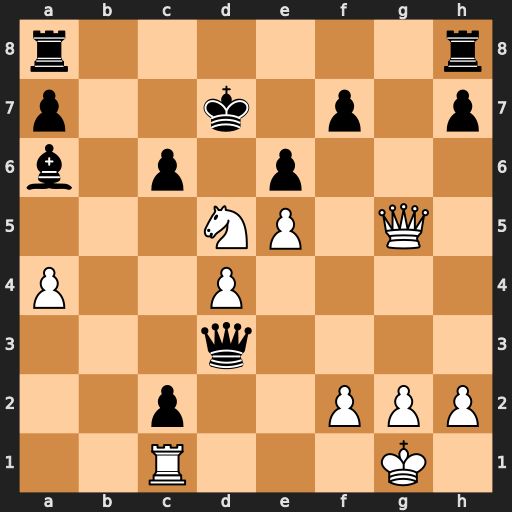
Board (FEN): r6r/p2k1p1p/b1p1p3/3NP1Q1/P2P4/3q4/2p2PPP/2R3K1
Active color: w
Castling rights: -
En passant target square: -
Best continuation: Qe7+ Kc8 Qc7#